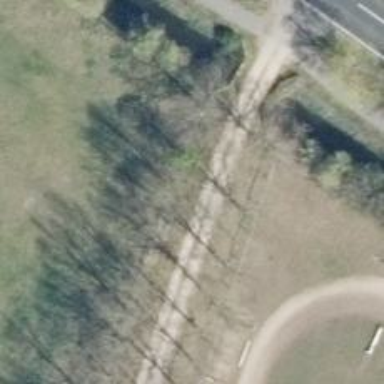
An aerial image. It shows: Driveway classified as service road with grade2 track type.